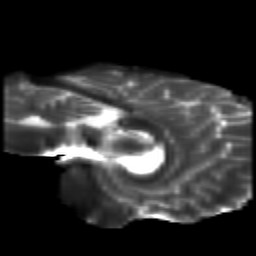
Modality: T2w
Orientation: sagittal
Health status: healthy
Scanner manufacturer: siemens
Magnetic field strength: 3 T
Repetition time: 10 s
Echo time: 0.092 s